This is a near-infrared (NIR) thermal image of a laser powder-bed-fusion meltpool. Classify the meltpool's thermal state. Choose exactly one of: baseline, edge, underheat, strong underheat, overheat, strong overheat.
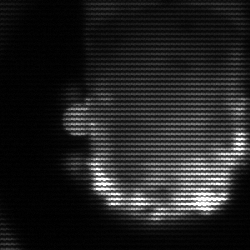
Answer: baseline